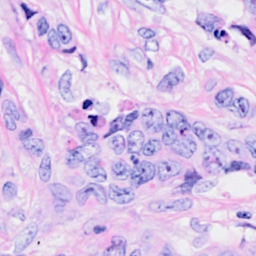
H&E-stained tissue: Breast